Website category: sports
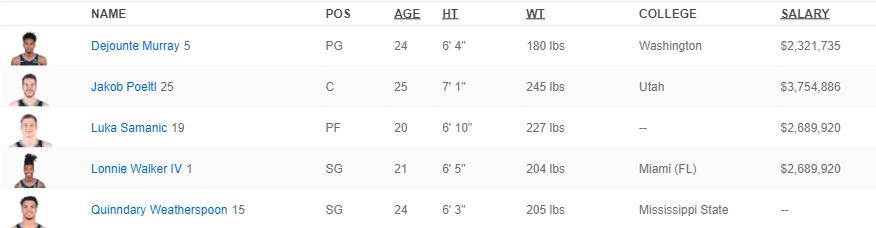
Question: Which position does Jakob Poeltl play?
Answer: C

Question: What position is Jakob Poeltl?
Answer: C

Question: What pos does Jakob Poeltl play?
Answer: C

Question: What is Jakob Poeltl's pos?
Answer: C

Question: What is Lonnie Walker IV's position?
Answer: SG

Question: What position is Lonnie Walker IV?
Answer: SG

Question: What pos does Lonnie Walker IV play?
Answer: SG

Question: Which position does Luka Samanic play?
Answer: PF

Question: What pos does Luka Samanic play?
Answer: PF

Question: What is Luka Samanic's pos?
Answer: PF

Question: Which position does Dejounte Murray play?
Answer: PG

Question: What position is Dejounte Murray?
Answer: PG

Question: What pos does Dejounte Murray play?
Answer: PG

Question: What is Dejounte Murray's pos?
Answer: PG

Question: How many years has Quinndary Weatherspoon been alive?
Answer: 24

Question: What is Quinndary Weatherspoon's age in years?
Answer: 24

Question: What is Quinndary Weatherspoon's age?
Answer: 24

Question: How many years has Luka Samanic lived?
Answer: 20

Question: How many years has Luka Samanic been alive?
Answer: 20

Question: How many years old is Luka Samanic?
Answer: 20

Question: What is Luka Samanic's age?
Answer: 20

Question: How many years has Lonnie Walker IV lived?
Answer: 21

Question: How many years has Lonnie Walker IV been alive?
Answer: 21

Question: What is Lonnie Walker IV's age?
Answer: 21

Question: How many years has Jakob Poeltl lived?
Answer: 25

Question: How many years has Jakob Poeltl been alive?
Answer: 25

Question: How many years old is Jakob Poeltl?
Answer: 25

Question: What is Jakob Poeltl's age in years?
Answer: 25

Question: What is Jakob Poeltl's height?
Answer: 7' 1"

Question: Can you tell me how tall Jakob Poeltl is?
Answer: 7' 1"

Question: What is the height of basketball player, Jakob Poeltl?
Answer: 7' 1"

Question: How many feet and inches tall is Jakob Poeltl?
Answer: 7' 1"

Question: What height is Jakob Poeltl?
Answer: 7' 1"

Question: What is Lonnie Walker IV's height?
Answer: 6' 5"

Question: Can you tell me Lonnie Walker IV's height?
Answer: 6' 5"

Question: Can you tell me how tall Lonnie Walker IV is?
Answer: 6' 5"

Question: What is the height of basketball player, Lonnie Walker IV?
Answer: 6' 5"

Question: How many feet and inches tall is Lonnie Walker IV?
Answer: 6' 5"

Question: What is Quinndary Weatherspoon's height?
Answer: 6' 3"

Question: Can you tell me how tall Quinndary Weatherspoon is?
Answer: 6' 3"

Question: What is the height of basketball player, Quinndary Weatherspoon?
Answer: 6' 3"

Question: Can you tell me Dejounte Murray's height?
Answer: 6' 4"

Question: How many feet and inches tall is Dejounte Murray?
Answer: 6' 4"

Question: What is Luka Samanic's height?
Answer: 6' 10"

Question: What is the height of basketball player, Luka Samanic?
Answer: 6' 10"

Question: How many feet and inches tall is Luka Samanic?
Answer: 6' 10"

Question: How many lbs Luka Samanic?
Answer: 227 lbs

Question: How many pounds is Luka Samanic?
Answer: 227 lbs

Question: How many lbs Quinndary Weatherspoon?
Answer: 205 lbs

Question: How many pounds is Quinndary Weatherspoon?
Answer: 205 lbs

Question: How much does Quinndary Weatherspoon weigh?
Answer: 205 lbs

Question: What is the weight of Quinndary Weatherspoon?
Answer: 205 lbs

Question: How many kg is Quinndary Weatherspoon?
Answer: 205 lbs

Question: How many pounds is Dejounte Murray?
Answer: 180 lbs

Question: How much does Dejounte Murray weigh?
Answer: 180 lbs

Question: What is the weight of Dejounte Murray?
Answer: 180 lbs

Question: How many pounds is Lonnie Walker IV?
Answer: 204 lbs

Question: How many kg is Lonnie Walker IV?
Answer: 204 lbs

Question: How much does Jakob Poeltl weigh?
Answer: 245 lbs

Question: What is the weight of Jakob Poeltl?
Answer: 245 lbs

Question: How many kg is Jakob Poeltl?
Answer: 245 lbs

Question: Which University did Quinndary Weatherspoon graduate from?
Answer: Mississippi State

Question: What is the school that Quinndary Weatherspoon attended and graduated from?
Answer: Mississippi State

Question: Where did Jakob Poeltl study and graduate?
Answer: Utah